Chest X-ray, PA view. Patient: 59 years old, sex M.
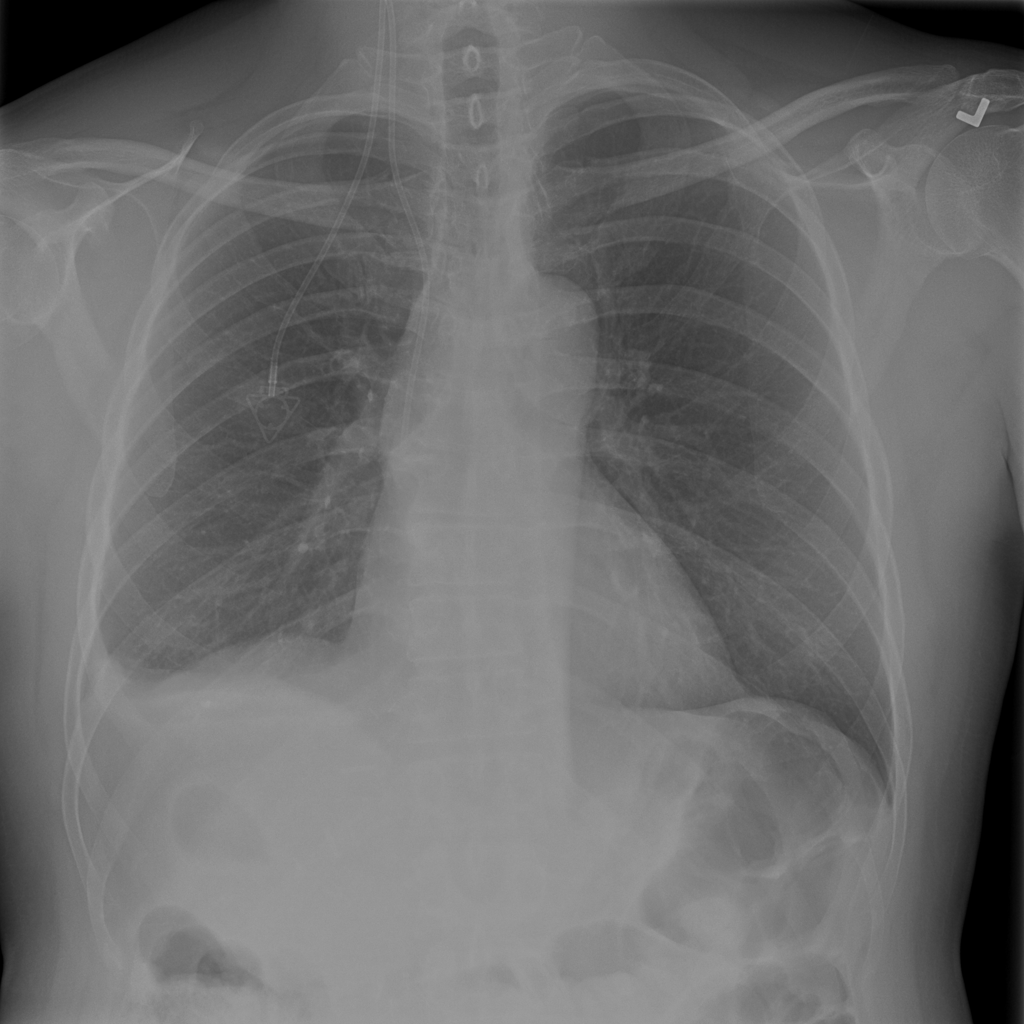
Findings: No Finding